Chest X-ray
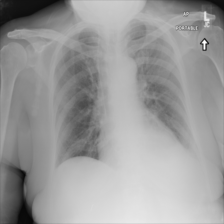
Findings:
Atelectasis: negative
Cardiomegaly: negative
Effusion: negative
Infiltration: positive
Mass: negative
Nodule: negative
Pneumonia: negative
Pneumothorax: negative
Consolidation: negative
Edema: negative
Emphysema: negative
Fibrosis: negative
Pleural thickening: negative
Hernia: negative